【题型】填空题　【知识点】平面几何　【难度】medium
如图，在矩形 $ABCD$ 中，$AB=6$，$AD=8$，$P$ 是矩形内部的一个动点，且 $\angle APD = 90^\circ$，连接 $CP$ 并延长交 $AB$ 于 $E$，则 $AE$ 的最大值为\underline{\quad }。

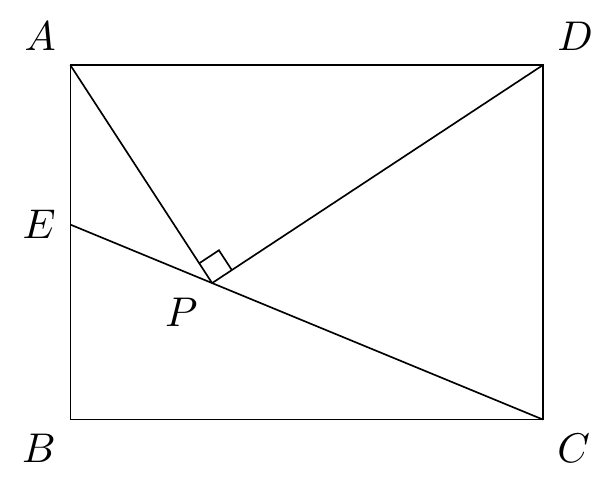
【解答】
解：在矩形 $ABCD$ 中，$\angle BAD = \angle B = 90^\circ, BC = AD = 8$，

以 $AD$ 为直径作 $\odot O$，连接 $OP$，$OE, OC$，设 $AE = x$，

$\because \angle APD = 90^\circ$,

$\therefore$ 点 $P$ 在 $\odot O$ 上，$OA = OP$,

当直线 $CE$ 与 $\odot O$ 相切时，$AE$ 最大，

$\therefore OP \perp CE$,

$\therefore \angle OAE = \angle OPE = 90^\circ$,

在 $Rt\triangle OAE$ 和 $Rt\triangle OPE$ 中

$\begin{cases}
    OE = OE \\
    OA = OP
\end{cases}$,

$\therefore Rt\triangle OAE \cong Rt\triangle OPE$ (HL),

$\therefore AE = PE = x$, $BE = AB - AE = 6 - x$,

同理可证：$Rt\triangle ODC \cong Rt\triangle OPC$ (HL),

$\therefore PC = CD = 6$, $CE = PE + PC = x + 6$,

在 $Rt\triangle BCE$ 中，$BE^2 + BC^2 = CE^2$,

$\therefore (6 - x)^2 + 8^2 = (x + 6)^2$,

解得：$x = \frac{8}{3}$,

故 $AE$ 的最大值为 $\frac{8}{3}$。

故答案为：$\frac{8}{3}$。
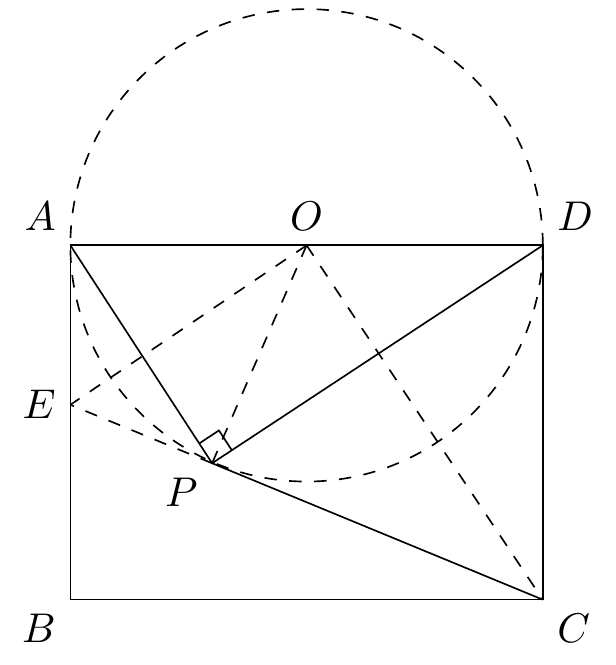